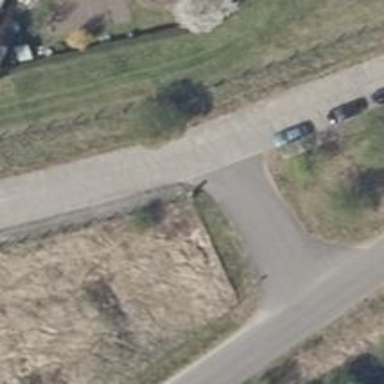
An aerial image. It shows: Road serving as parking aisle.